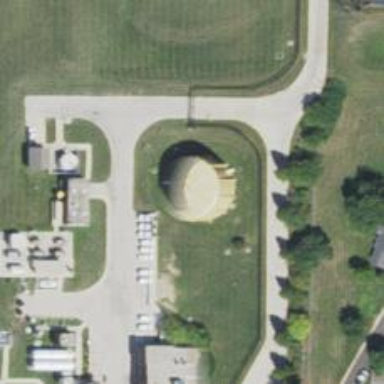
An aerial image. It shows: Storage tank that is man-made.